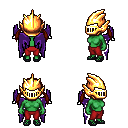
a pixel art fantasy rpg character, female body template, orc, green skin, purple wings, red pants, dark blonde twin-tailed hairstyle, gold helm, ghillies, four views (front, back, left, right), 2x2 character sprite sheet, small pixel art, hard edges, no anti-aliasing